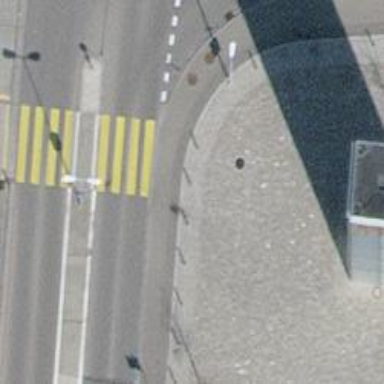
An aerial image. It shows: Kerb serving as barrier.